Question: I am using 'jqGrid-4.4.1' subGrid functionality.
In my case I want to remove Column headers from for each row.
I tried
'''
var grid = $("#list");
var gview = grid.parents("div.ui-jqgrid-view");
gview.children("div.ui-jqgrid-hdiv").hide();
'''
from this <URL>. But, It removes header of main table, rather than subgrid.
I found an alternative but its HTML based.
<URL>
Also, How can I to remove carot sign the from the first column when row is expanded.
Here is the snapshot. I want to remove the border marked red.

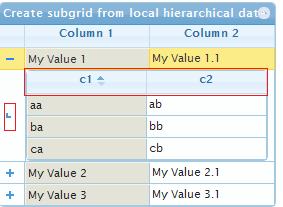
Answer: In general you use the correct way to hide the column headers. The only problem is that you need to use hiding with the correct grid. Typically one creates subgrid as grid inside of 'subGridRowExpanded' callback. jqGrid create '<div>' where you should place new subgrid. The 'id' of the div you get as the first parameter of 'subGridRowExpanded' callback (see <URL>. So one creates subgrid with some id constructed typically based on the id of the div. If you would use instead of '#list' you will be able to hide the column headers of the subgrid.
<URL> demonstrate such implementation:

Below is the code which I used for <URL>
'''
var myData = [
{
id: "10",
c1: "My Value 1",
c2: "My Value 1.1",
subgridData: [
{ id: "10", c1: "aa", c2: "ab" },
{ id: "20", c1: "ba", c2: "bb" },
{ id: "30", c1: "ca", c2: "cb" }
]
},
{
id: "20",
c1: "My Value 2",
c2: "My Value 2.1",
subgridData: [
{ id: "10", c1: "da", c2: "db" },
{ id: "20", c1: "ea", c2: "eb" },
{ id: "30", c1: "fa", c2: "fb" }
]
},
{
id: "30",
c1: "My Value 3",
c2: "My Value 3.1",
subgridData: [
{ id: "10", c1: "ga", c2: "gb" },
{ id: "20", c1: "ha", c2: "hb" },
{ id: "30", c1: "ia", c2: "ib" }
]
}
],
$grid = $("#list"),
mainGridPrefix = "s_";
$grid.jqGrid({
datatype: "local",
data: myData,
colNames: ["Column 1", "Column 2"],
colModel: [
{ name: "c1", width: 180 },
{ name: "c2", width: 180 }
],
rowNum: 10,
rowList: [5, 10, 20],
pager: "#pager",
gridview: true,
ignoreCase: true,
rownumbers: true,
sortname: "c1",
viewrecords: true,
autoencode: true,
height: "100%",
idPrefix: mainGridPrefix,
subGrid: true,
subGridRowExpanded: function (subgridDivId, rowId) {
var $subgrid = $("<table id='" + subgridDivId + "_t'></table>"),
pureRowId = $.jgrid.stripPref(mainGridPrefix, rowId);
$subgrid.appendTo("#" + $.jgrid.jqID(subgridDivId));
$subgrid.jqGrid({
datatype: "local",
data: $(this).jqGrid("getLocalRow", pureRowId).subgridData,
colModel: [
{ name: "c1", width: 178 },
{ name: "c2", width: 178 }
],
height: "100%",
rowNum: 10000,
autoencode: true,
gridview: true,
idPrefix: rowId + "_"
});
$subgrid.closest("div.ui-jqgrid-view")
.children("div.ui-jqgrid-hdiv")
.hide();
}
});
$grid.jqGrid("navGrid", "#pager", {add: false, edit: false, del: false});
'''
: <URL> shows how to implement resizing of columns of subgrid after resizing of the columns of the main grid.